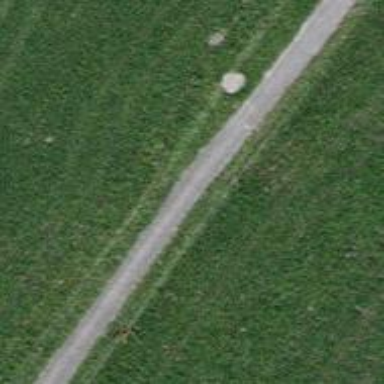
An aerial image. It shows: Path.